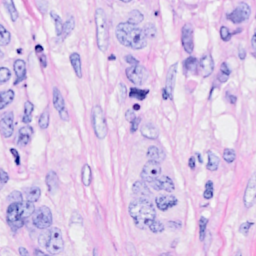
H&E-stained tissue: Breast